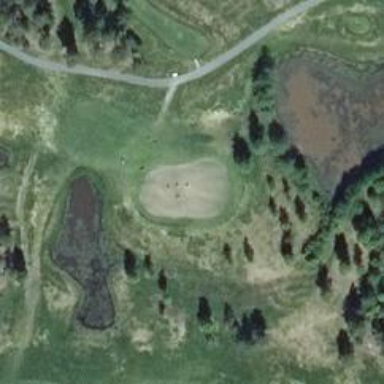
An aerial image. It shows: View of golf hole.